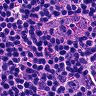
Metastatic tissue present: no